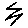
Label: zigzag